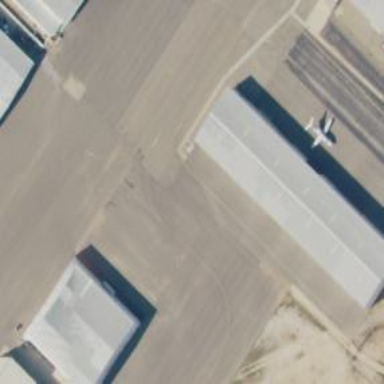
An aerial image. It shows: Image of taxiway at airport.